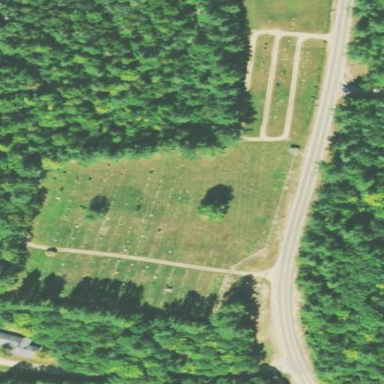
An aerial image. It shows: Cemetery.